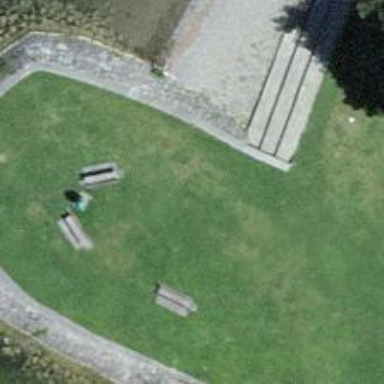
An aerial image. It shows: Picnic site for tourists.